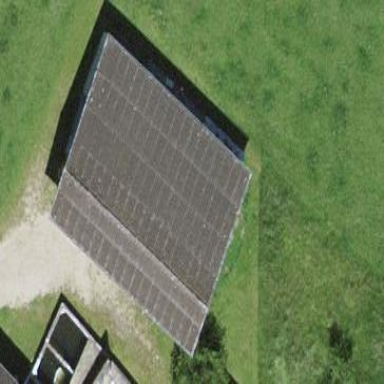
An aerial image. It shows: Shed building.